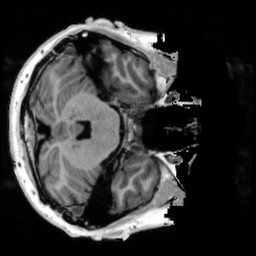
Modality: T1w
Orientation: axial
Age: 27
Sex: male
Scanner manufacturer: siemens
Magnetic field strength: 3 T
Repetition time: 4 s
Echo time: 0.00289 s